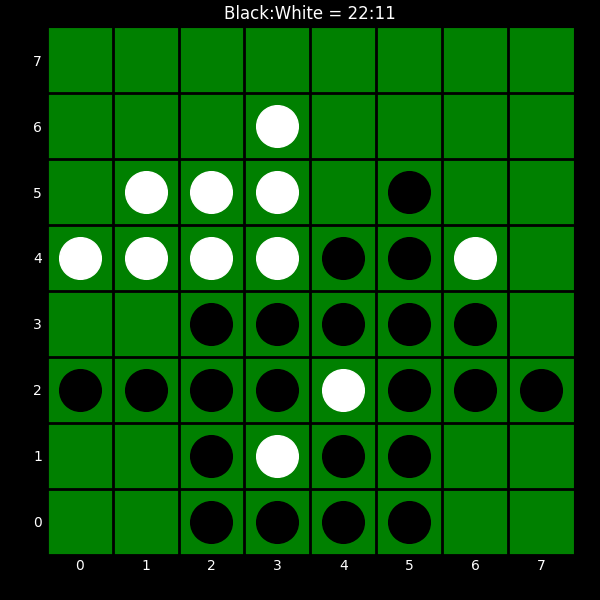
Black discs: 22
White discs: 11